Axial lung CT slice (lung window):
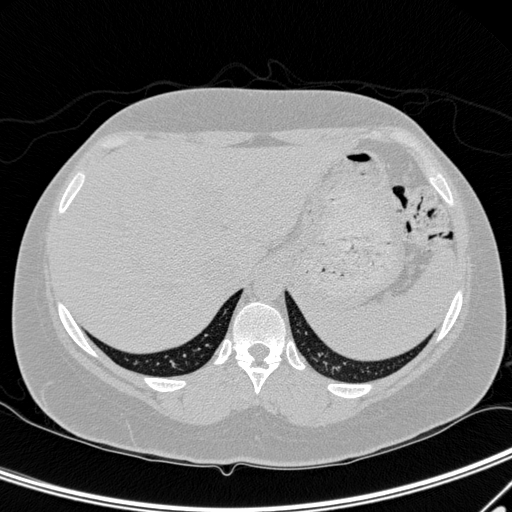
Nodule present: no